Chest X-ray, PA view. Patient: 68 years old, sex F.
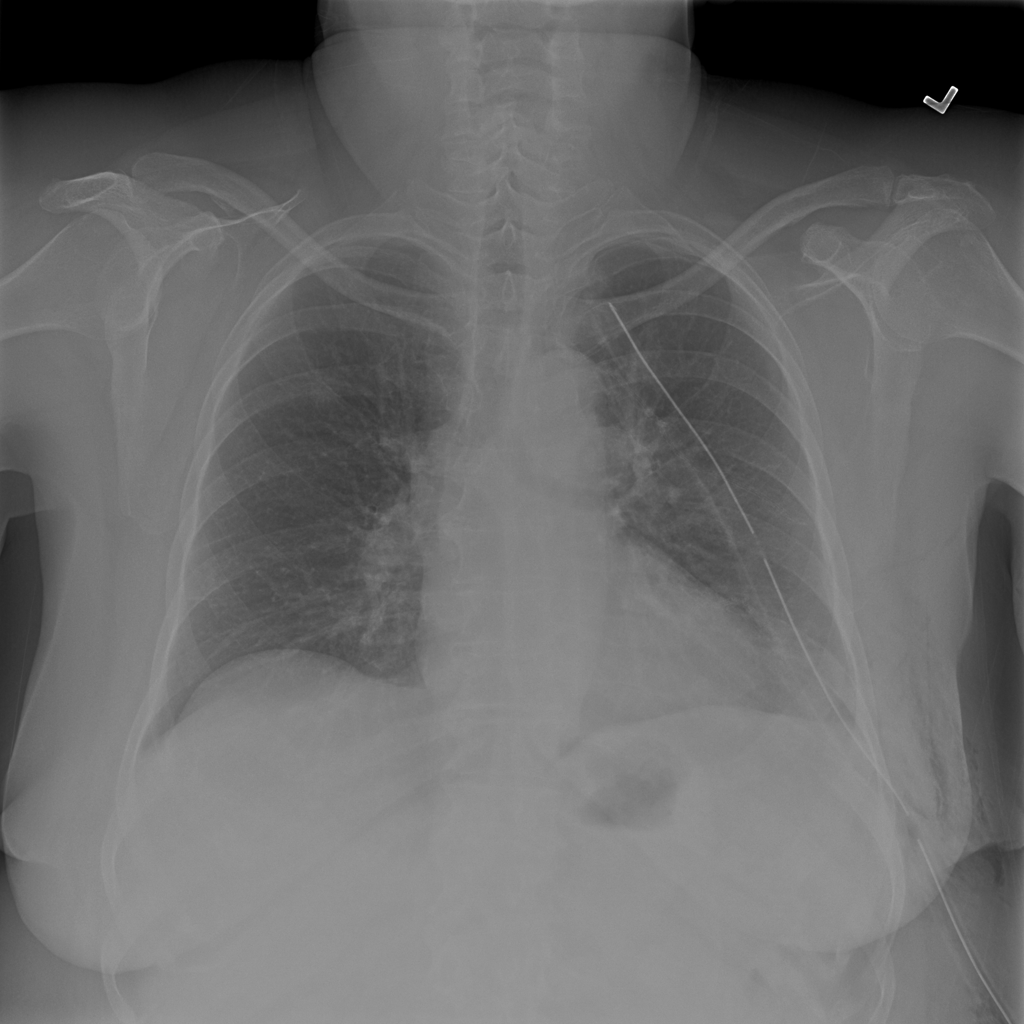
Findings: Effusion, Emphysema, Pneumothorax